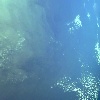
Label: water